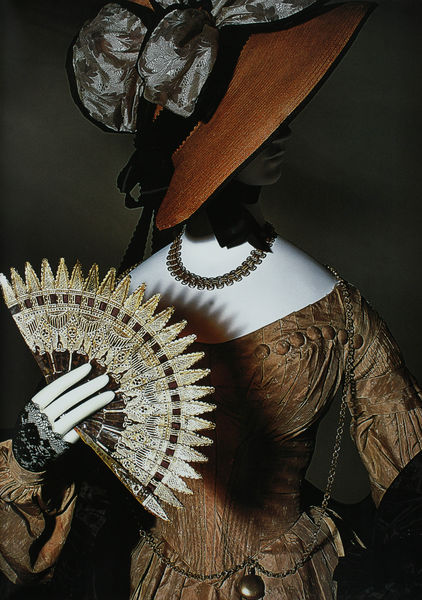
Titel: Fächer
Standort: Kyoto (Japan)
Institution: Kyoto Costume Institute
Schlagwörter: dunkel, hand, schatten, weiß, gelb, grün, ocker, ausschnitt, braun, decolte, elegant, finger, frau, grau, handschuh, handschuhe, hut, kleid, licht, nase, orange, profil, schmuck, schwarz, dame, gürtel, rot, ball, beige, fest, fächer, hochformat, mode, muster, ornament, schleife, alt, band, falten, gesicht, kleidung, kragen, spitze, ärmel, hals, bestickt, figur, gewand, gold, kostüm, stoff, spitzen, dekollete, knopf, kontrast, rouge, schulter, seide, helldunkel, statue, spanien, taille, japan, modell, abstrakt, kette, modern, falte, strohhut, detail, hutband, uhr, robe, metall, faltenwurf, edel, rüschen, model, knöpfe, oberkörper, krempe, halskette, raffung, collage, fecher, satin, foto, fotografie, photographie, versteckt, schulterfrei, medaillon, bedeckt, ketten, bürgertum, medallie, kunst, brokat, bekleidung, puppe, photo, tracht, biedermeier, uhrenkette, uhrkette, schattiert, amulett, troddel, bürgerlich, tageskleid, schattenspiel, troddeln, gerafft, seidenkleid, teuer, textil, verdeckt, unheimlich, eleganz, wertvoll, pompös, hutschleife, colier, geschmeide, schleige, fashion, modepuppe, schaufensterpuppe, damenmode, kyoto, bündchen, chatelaine, dekoltte, halsgeschmeide, lmieder, sonennhut, ärmelbündchen, ornamentiert, 19. jahrhundert, kleiderkette, gürtelkete, beckleidung